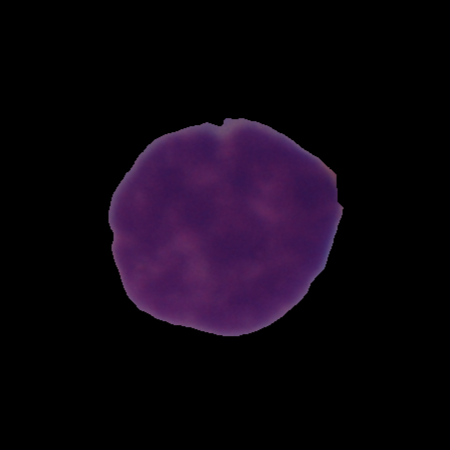
Label: cancer